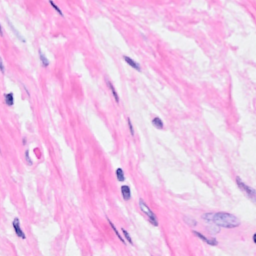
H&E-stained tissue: Breast